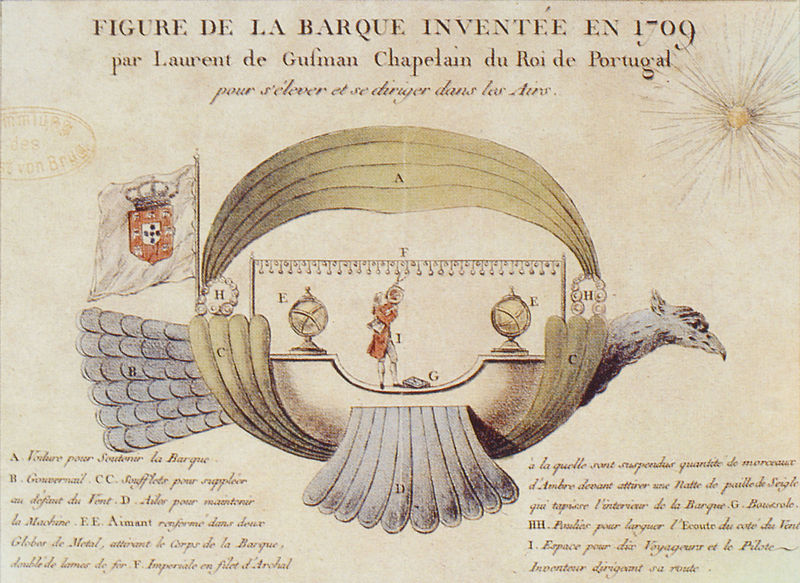
Titel: Luftschiff La Passarola des Laurenco de Gusmao
Institution: München, Deutsches Museum
Schlagwörter: flügel, kopf, mann, vogel, frankreich, barock, federn, mensch, sonne, krone, fliegen, schwanz, schiff, schrift, schnabel, fahne, flagge, französisch, könig, bauch, flug, schwimmen, text, buchstaben, kugel, wappen, globus, sonnne, barke, beobachtung, flugzeug, portugal, penner, arschloch, globen, dasf, dsaf, adf, f, spast, ds, 1709, chapelain, fgadfgdsafdsafsdsafdsaf, dsafdsafds, dsa